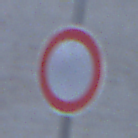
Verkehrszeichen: VerbotFahrzeugeAllerArt
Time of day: SunriseSunset
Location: Outdoor (Urban)
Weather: Clear
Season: NotSpecified
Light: Natural